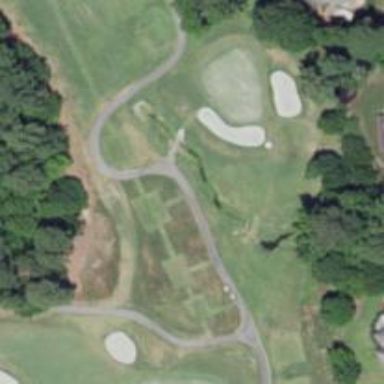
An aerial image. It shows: Path bridge over golf cartpath.